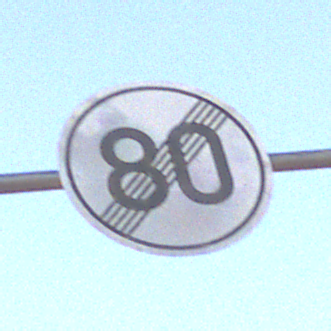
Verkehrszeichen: EndeGeschwindigkeit80
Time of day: SunriseSunset
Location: Outdoor (Nature)
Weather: Clear
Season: NotSpecified
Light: Natural